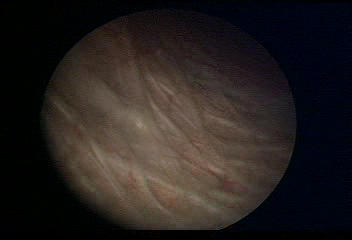
Modality: WLC
Class: Normal mucosa
Bladder cancer association: No